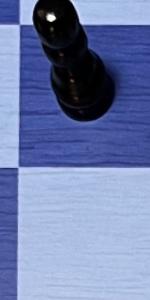
Label: Empty